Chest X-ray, PA view. Patient: 41 years old, sex M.
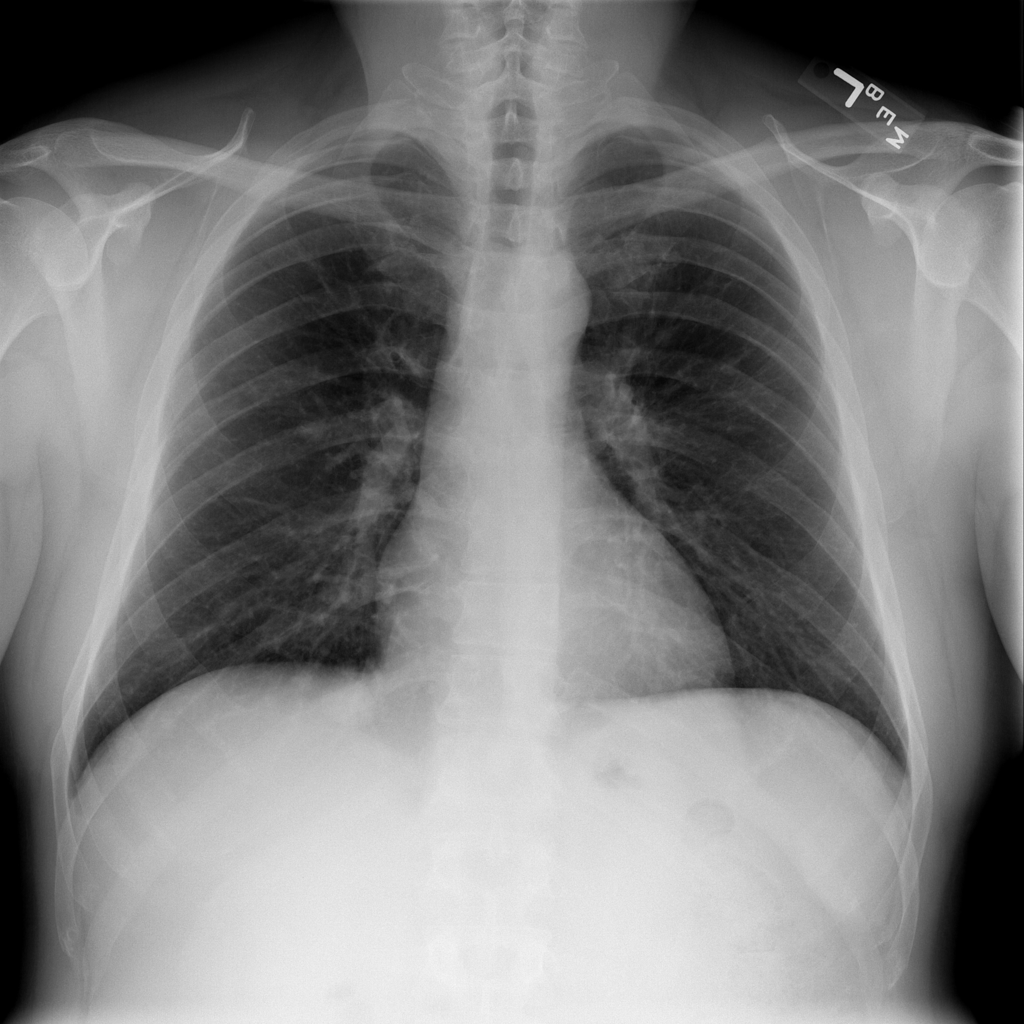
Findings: Infiltration, Nodule